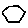
Label: hexagon